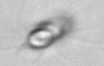
Label: Chaetoceros